Question: When you right-click the Skype icon in the taskbar while Skype is running, it has a little group in the "CloseWindow" popup thing titled Tasks, which contains options to sign out or quit Skype.

How would I go about doing this in C#? Thanks.
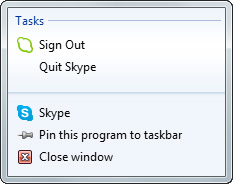
Answer: You need to use <URL> tutorial will guide you through all the steps!
The tutorial will show you how to do make the same thing Skype and windows media player use very quickly.
Hope this helps!